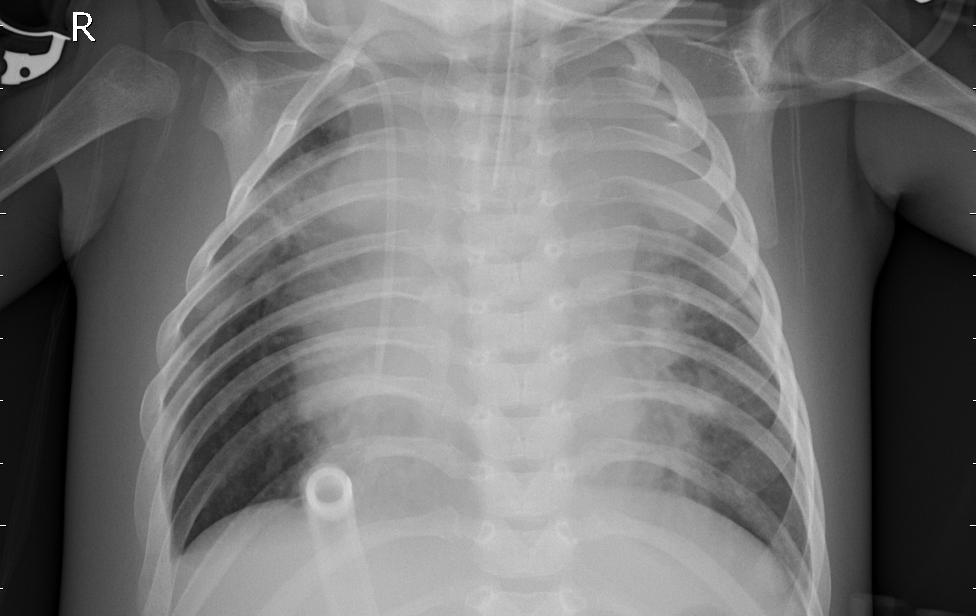
Diagnosis: PNEUMONIA